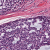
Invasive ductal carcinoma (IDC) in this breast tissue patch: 1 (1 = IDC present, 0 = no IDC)